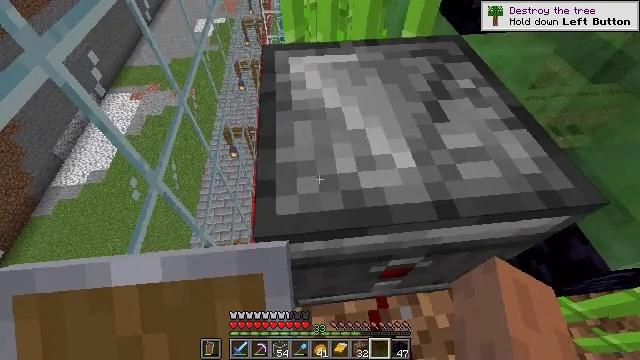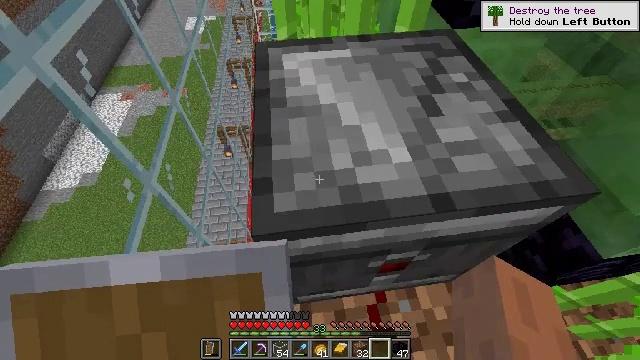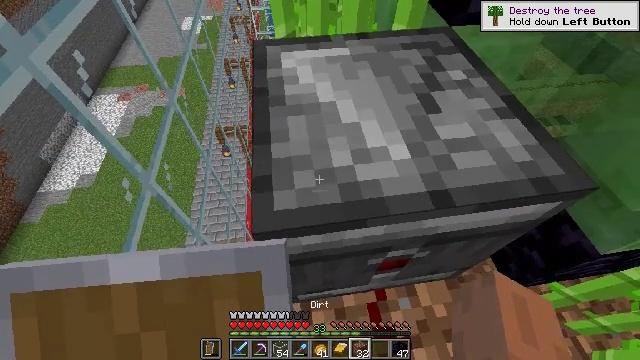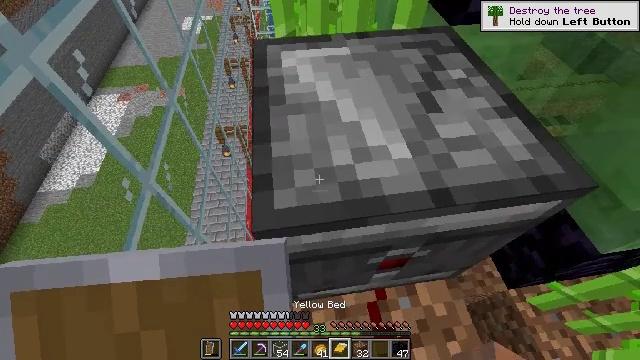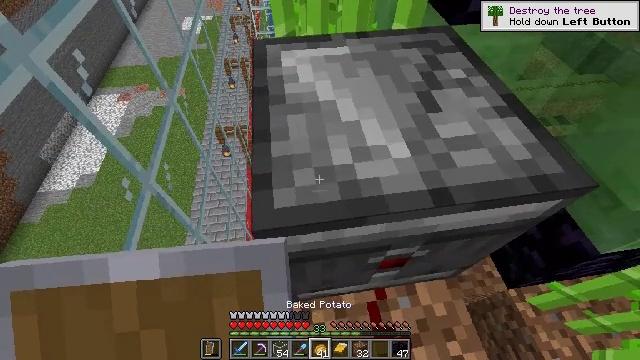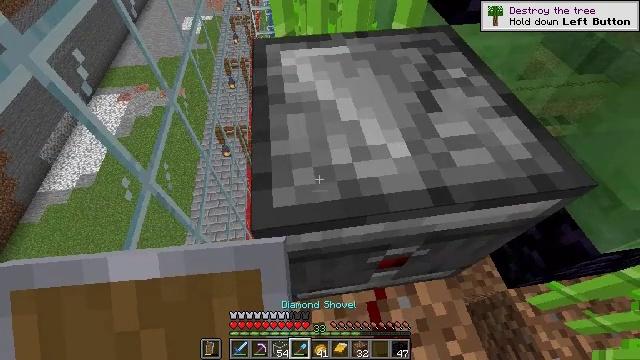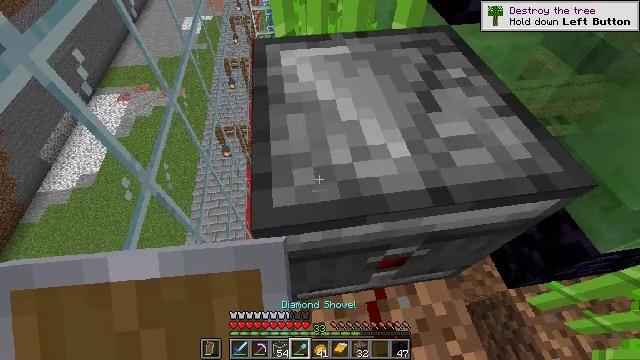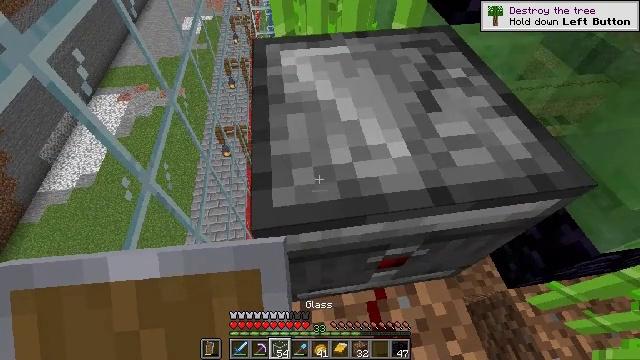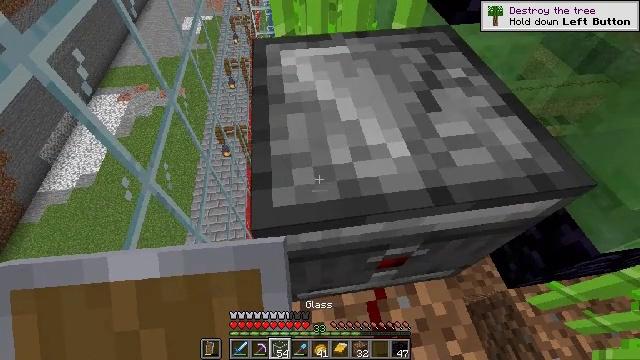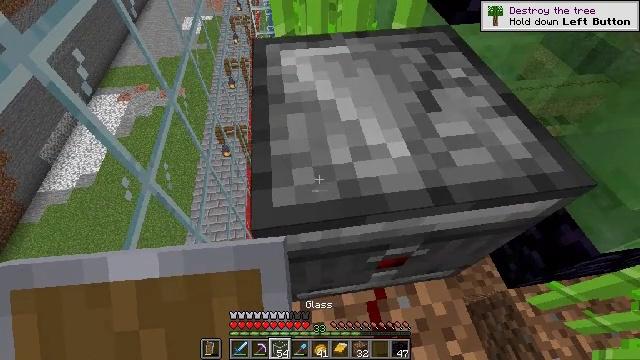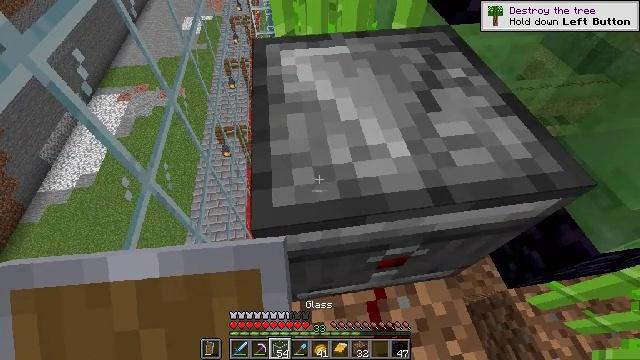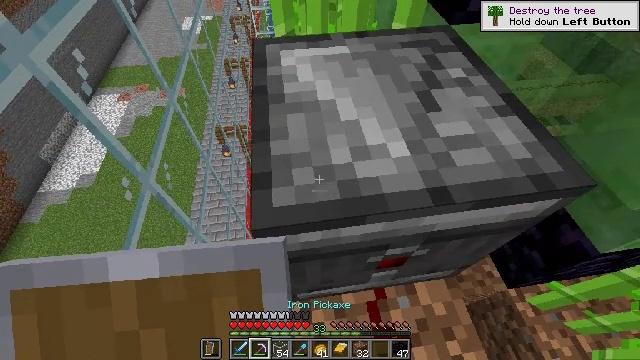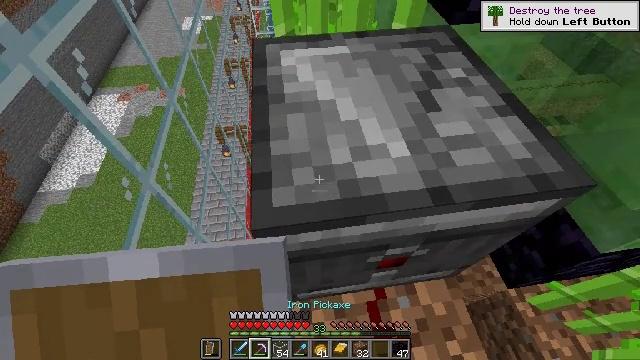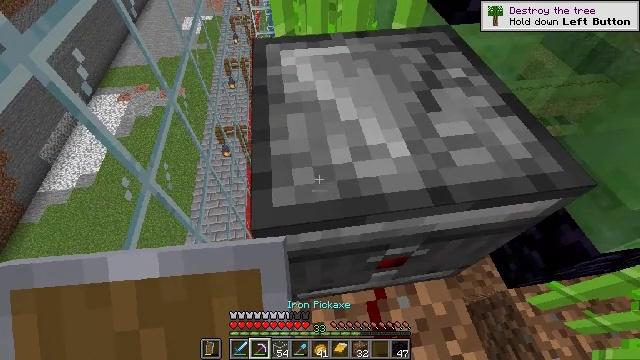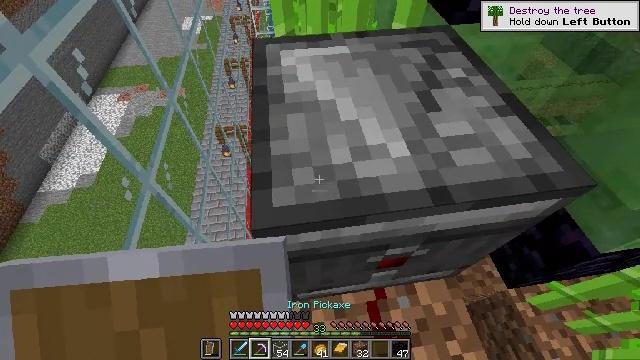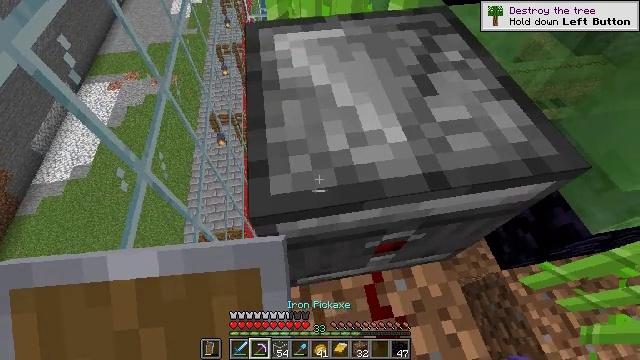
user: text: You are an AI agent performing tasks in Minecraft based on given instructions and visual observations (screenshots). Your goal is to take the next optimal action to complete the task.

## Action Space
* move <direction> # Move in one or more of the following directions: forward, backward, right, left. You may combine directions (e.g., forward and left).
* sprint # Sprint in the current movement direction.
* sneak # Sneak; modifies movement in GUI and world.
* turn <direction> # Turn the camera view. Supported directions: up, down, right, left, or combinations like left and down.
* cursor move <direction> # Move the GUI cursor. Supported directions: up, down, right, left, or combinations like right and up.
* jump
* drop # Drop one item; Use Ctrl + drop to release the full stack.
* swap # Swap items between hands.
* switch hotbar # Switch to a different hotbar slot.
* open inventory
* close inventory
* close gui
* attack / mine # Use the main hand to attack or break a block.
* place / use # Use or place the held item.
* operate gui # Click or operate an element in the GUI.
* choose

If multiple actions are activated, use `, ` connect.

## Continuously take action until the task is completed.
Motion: motion action
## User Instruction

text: Collect the observer.
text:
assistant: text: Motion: turn right
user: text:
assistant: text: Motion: no_op
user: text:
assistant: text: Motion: no_op
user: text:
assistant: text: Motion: no_op
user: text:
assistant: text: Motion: no_op
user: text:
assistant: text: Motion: no_op
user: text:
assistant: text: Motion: no_op
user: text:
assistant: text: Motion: no_op
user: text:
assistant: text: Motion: no_op
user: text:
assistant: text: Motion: no_op
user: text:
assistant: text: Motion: no_op
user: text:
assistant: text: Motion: no_op
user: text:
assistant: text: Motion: no_op
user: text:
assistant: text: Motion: no_op
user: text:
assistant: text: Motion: turn right and down
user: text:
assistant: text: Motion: turn right and down
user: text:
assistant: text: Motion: turn right and down
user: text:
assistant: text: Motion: no_op
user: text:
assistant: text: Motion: attack / mine
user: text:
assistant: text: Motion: attack / mine
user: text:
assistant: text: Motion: attack / mine
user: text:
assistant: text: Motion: no_op
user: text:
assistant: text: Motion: no_op
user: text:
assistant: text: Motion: turn down
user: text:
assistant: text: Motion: no_op
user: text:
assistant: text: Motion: no_op
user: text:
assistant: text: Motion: no_op
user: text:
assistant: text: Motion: no_op
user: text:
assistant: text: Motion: attack / mine
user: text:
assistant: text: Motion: attack / mine